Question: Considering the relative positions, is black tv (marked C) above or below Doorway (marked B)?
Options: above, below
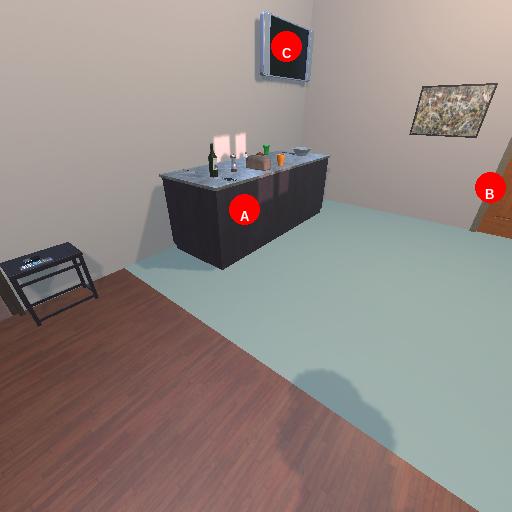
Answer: above